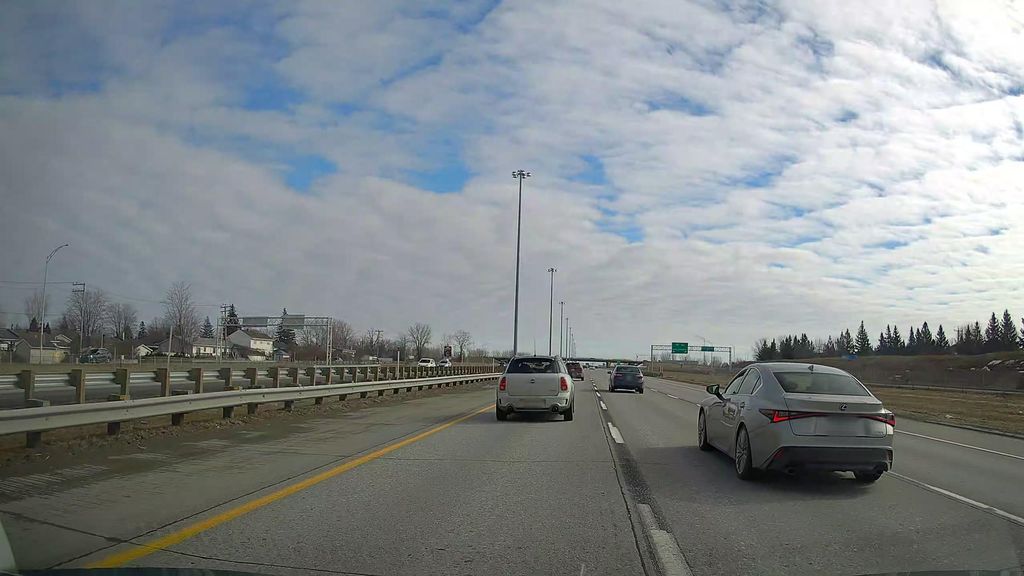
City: montreal